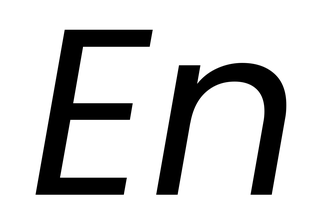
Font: Poppins-Italic